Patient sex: F
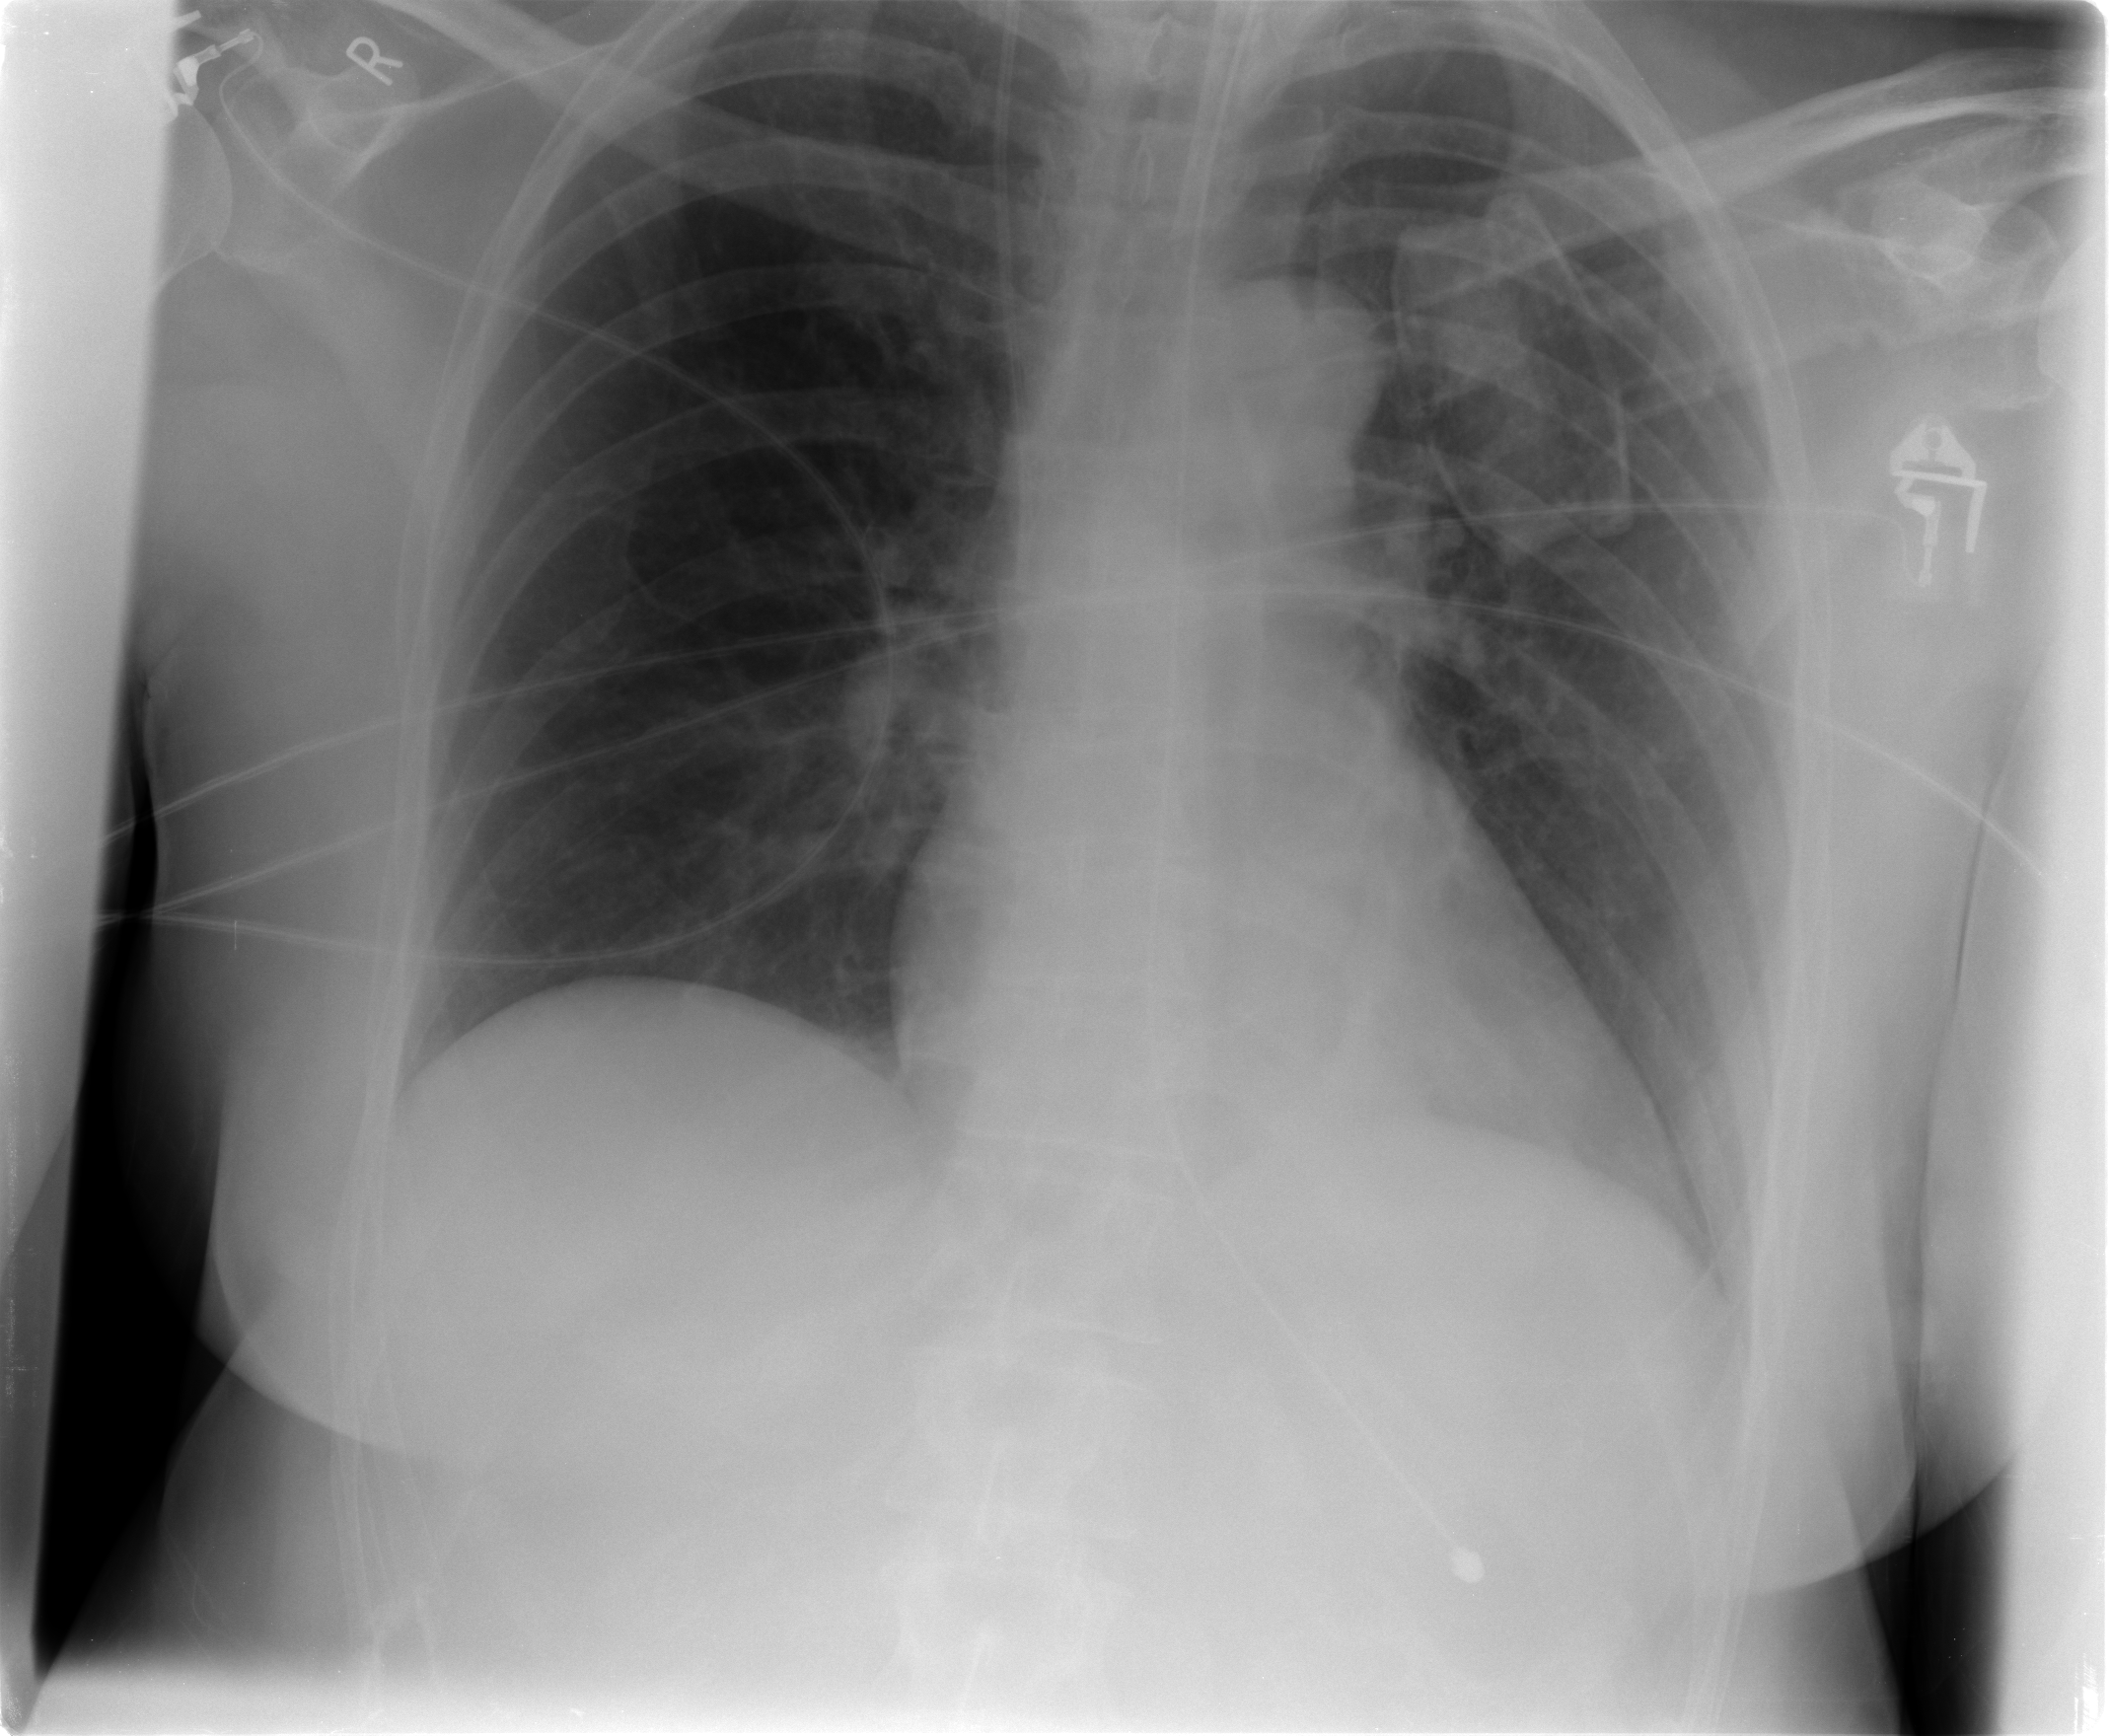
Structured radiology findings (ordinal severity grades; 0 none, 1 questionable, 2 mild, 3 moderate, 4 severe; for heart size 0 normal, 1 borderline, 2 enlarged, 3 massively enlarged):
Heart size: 0
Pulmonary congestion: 1
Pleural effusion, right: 0
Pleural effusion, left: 0
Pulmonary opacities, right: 0
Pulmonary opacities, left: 0
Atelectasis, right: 0
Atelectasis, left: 1